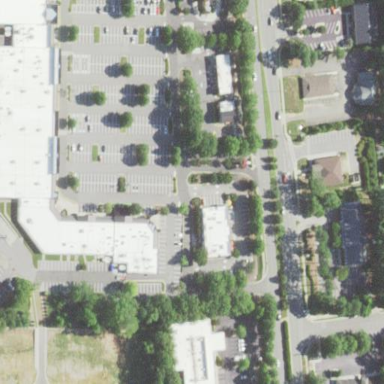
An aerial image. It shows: Commercial building.